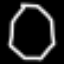
Label: octagon